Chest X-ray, PA view. Patient: 66 years old, sex M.
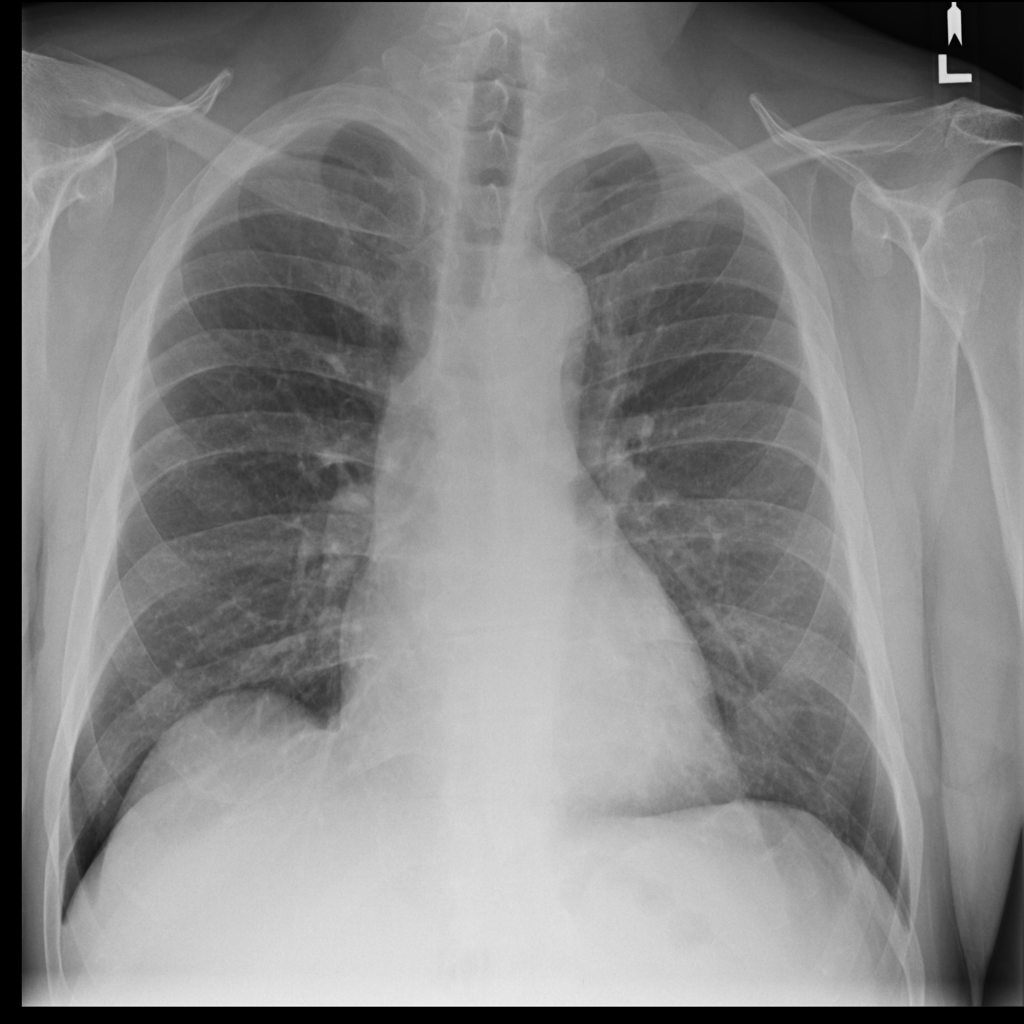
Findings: No Finding